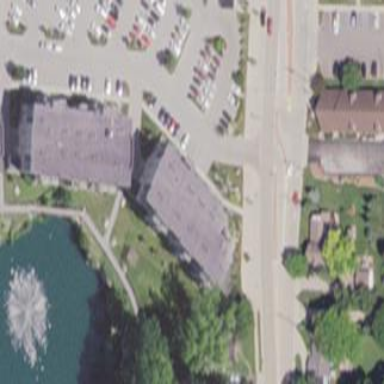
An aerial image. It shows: Image showing building with apartments.